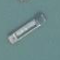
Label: Sand_carrier